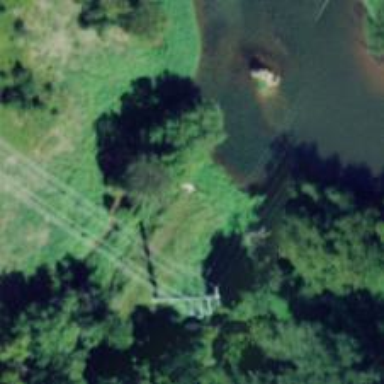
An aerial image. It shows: Bridge supported by abutments.